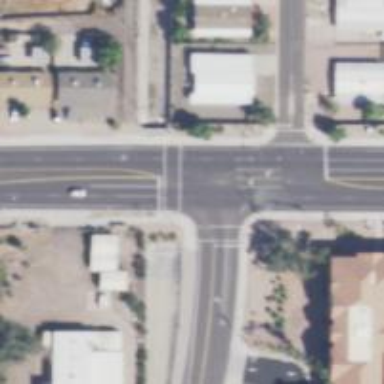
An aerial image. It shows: Solid stop line on the road marking.